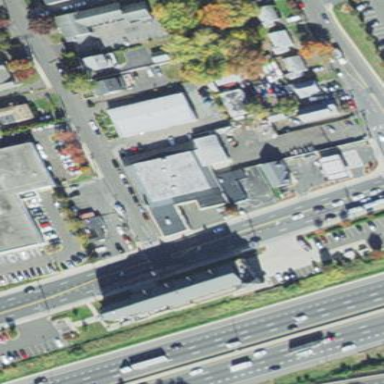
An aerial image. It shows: Part of building.